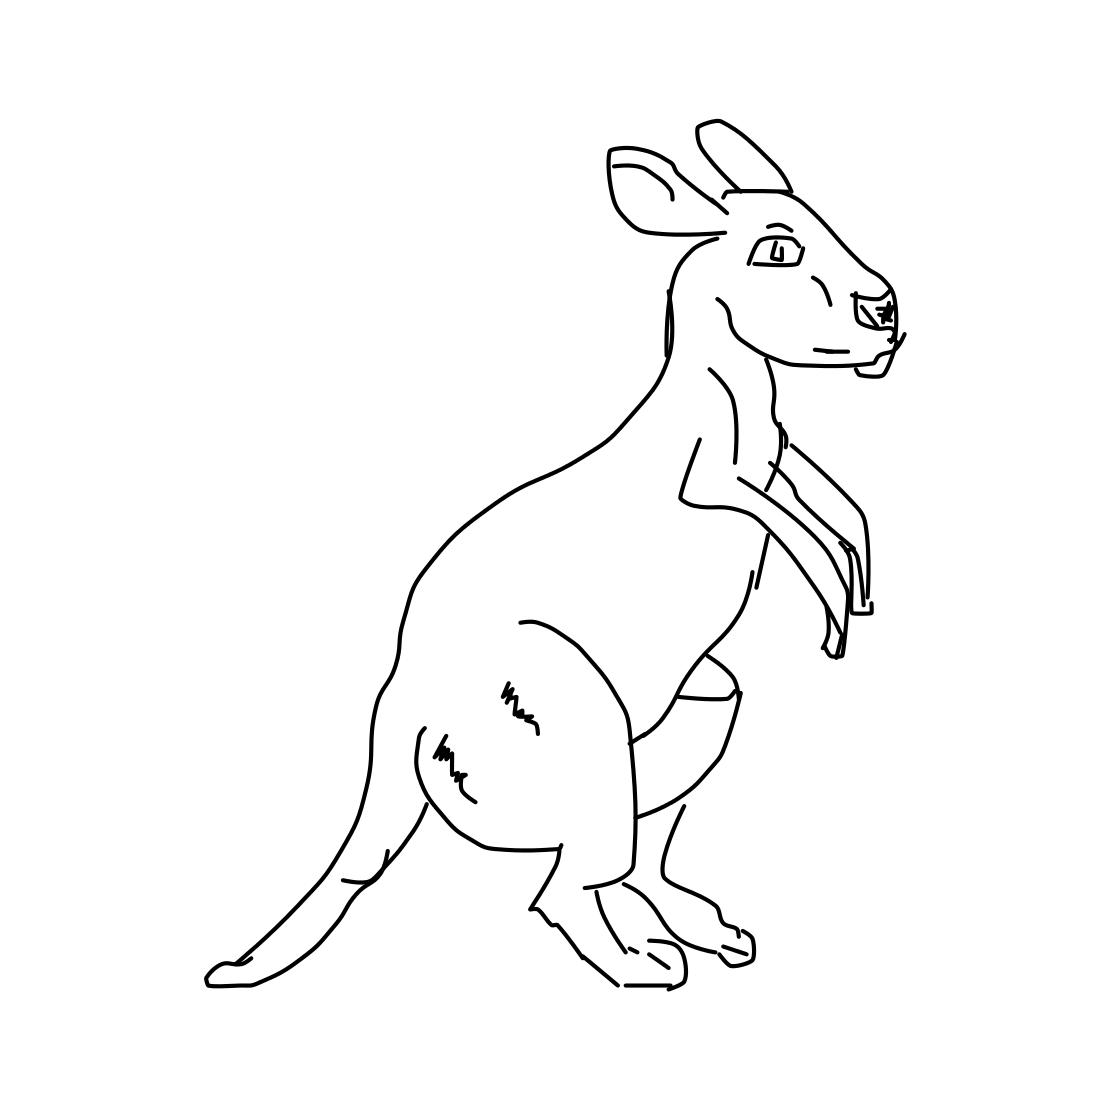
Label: kangaroo